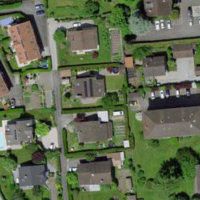
EUNIS habitat code: 54
Species observed at this site:
Convallaria majalis
Allium ursinum